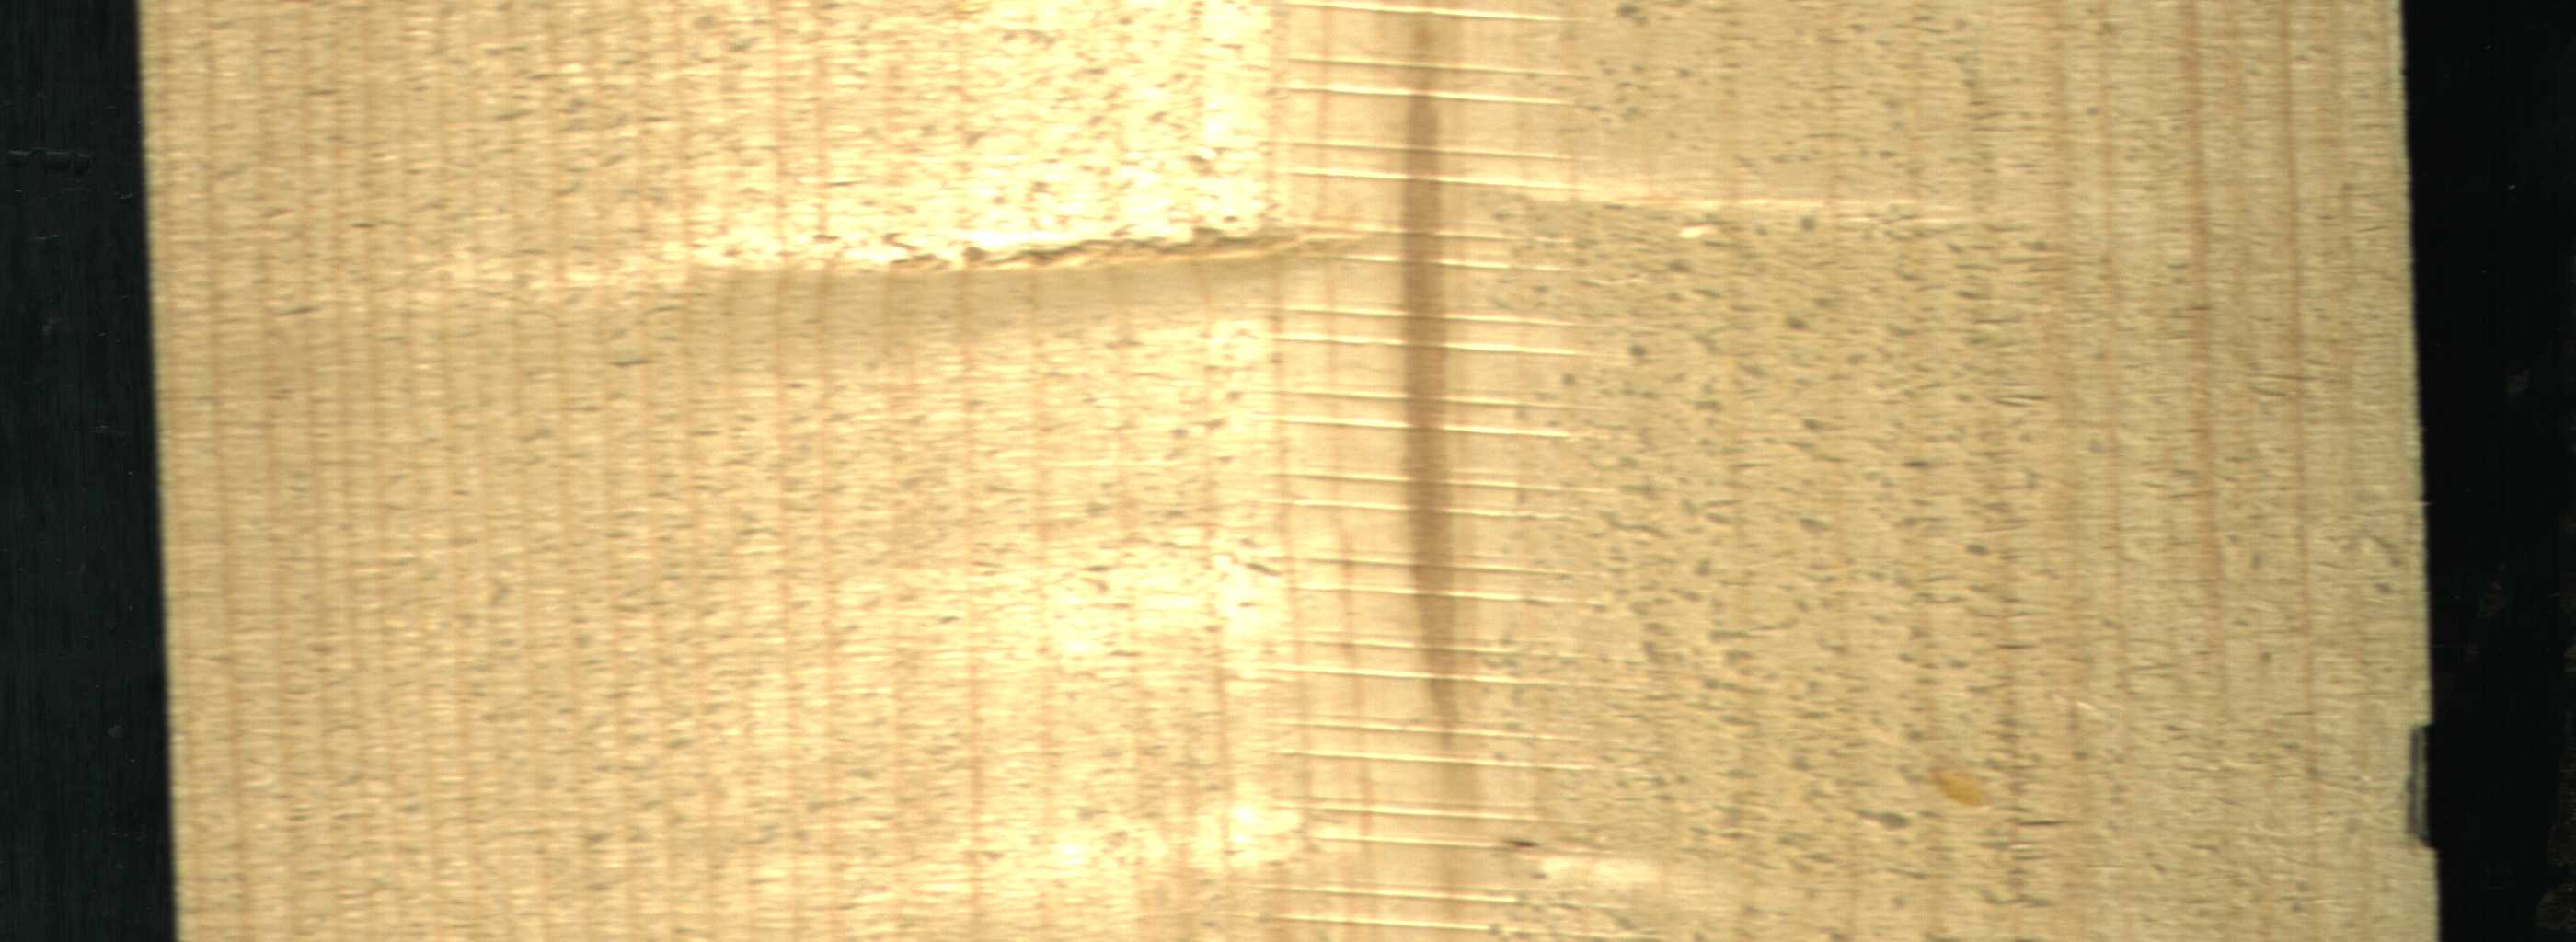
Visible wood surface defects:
Marrow